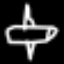
Label: airplane